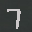
Label: 7